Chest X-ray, AP view. Patient: 52 years old, sex M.
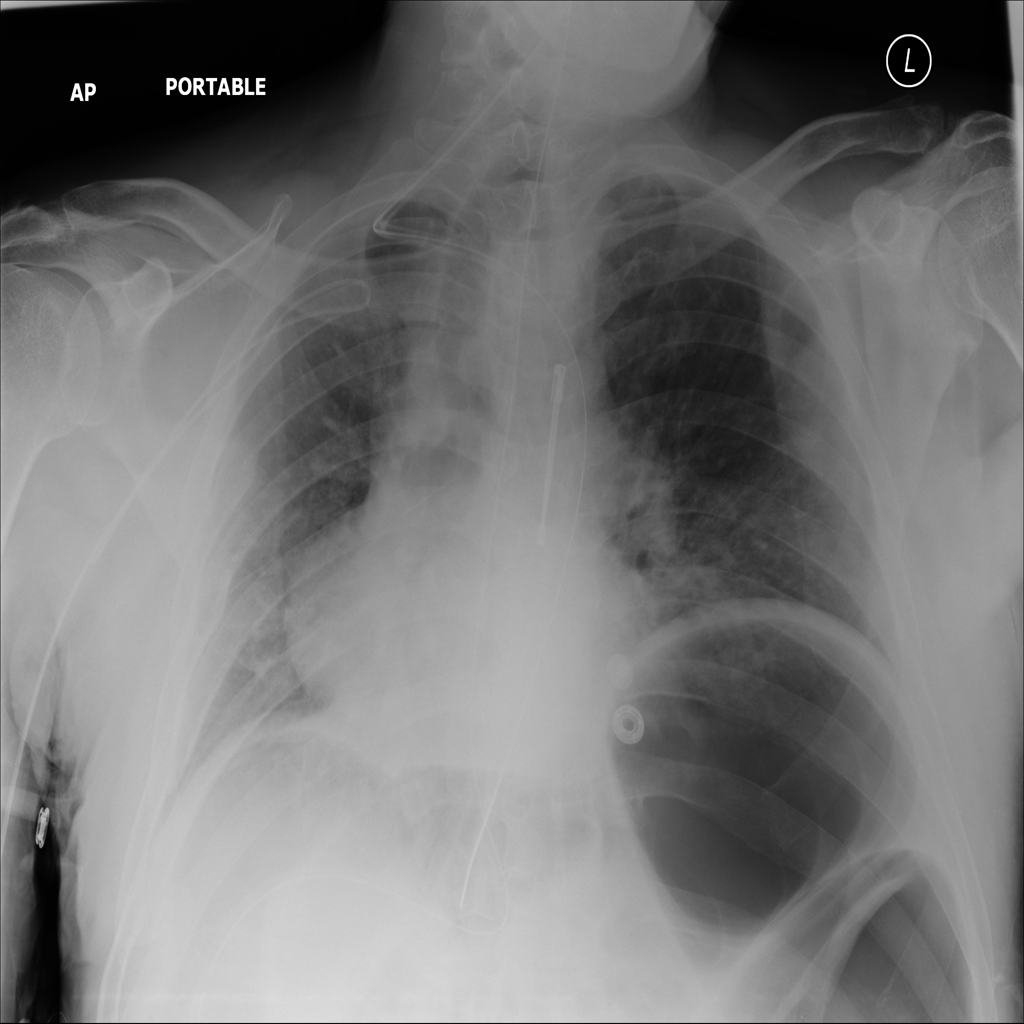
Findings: No Finding